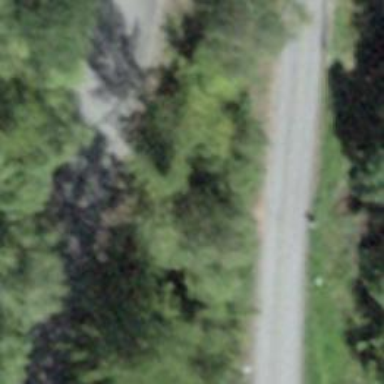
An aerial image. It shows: Unclassified road.